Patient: sex M, age 47
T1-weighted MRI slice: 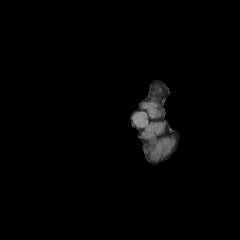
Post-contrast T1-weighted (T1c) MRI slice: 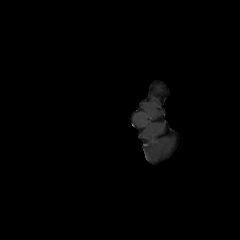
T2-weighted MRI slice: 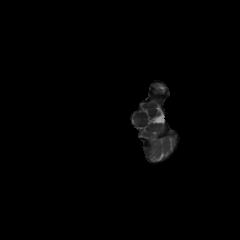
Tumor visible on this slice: no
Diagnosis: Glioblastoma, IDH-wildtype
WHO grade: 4